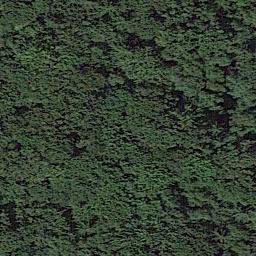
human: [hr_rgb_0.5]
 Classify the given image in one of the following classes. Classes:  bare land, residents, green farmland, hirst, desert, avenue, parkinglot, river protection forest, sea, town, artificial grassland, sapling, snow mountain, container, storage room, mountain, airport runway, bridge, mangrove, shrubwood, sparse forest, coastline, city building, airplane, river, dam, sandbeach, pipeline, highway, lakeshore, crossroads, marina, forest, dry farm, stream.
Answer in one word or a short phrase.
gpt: forest